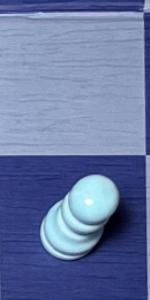
Label: Pawn_White